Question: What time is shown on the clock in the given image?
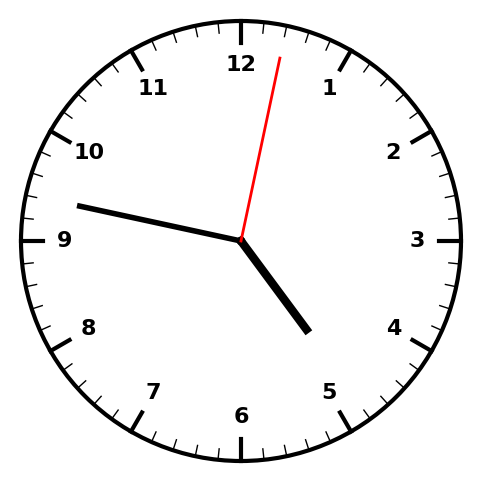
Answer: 04:47:02